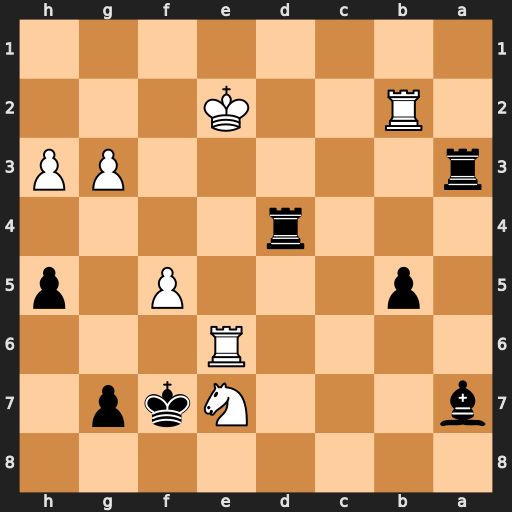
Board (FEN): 8/b3Nkp1/4R3/1p3P1p/3r4/r5PP/1R2K3/8
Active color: b
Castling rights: -
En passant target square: -
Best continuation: Rxg3 Rxb5 Ra4